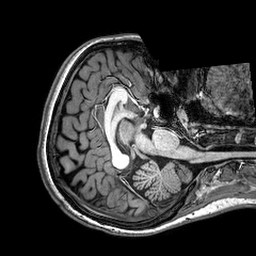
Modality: T1w
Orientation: axial
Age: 21
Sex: female
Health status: healthy
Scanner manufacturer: philips
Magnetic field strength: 3 T